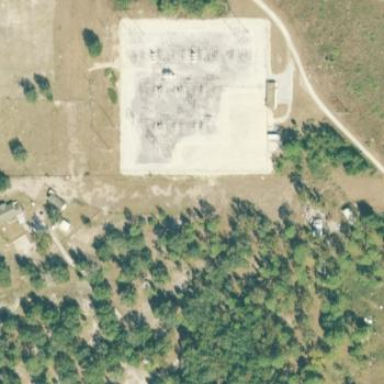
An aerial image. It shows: Outdoor distribution substation.